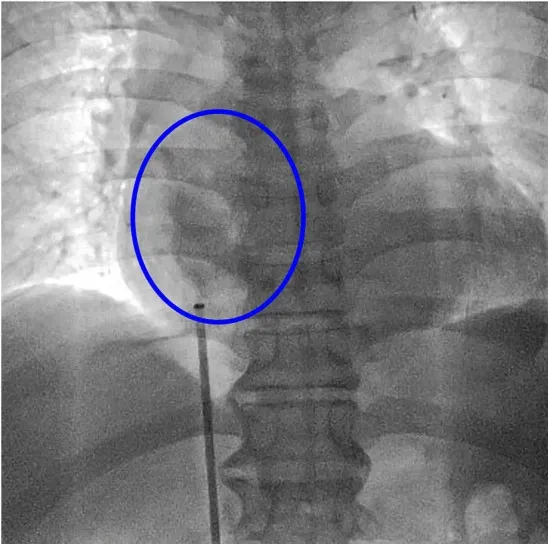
(B) Superior vena cava filter removal. There was no spillover of contrast agent (blue oval).
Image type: radiology (x_ray)